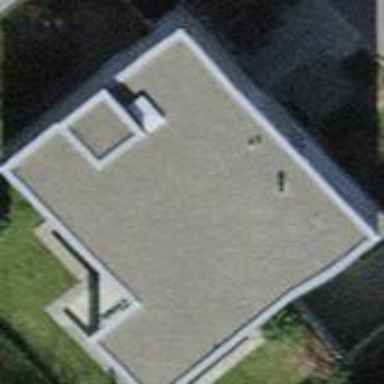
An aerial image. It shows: Building with tile roof.